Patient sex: F
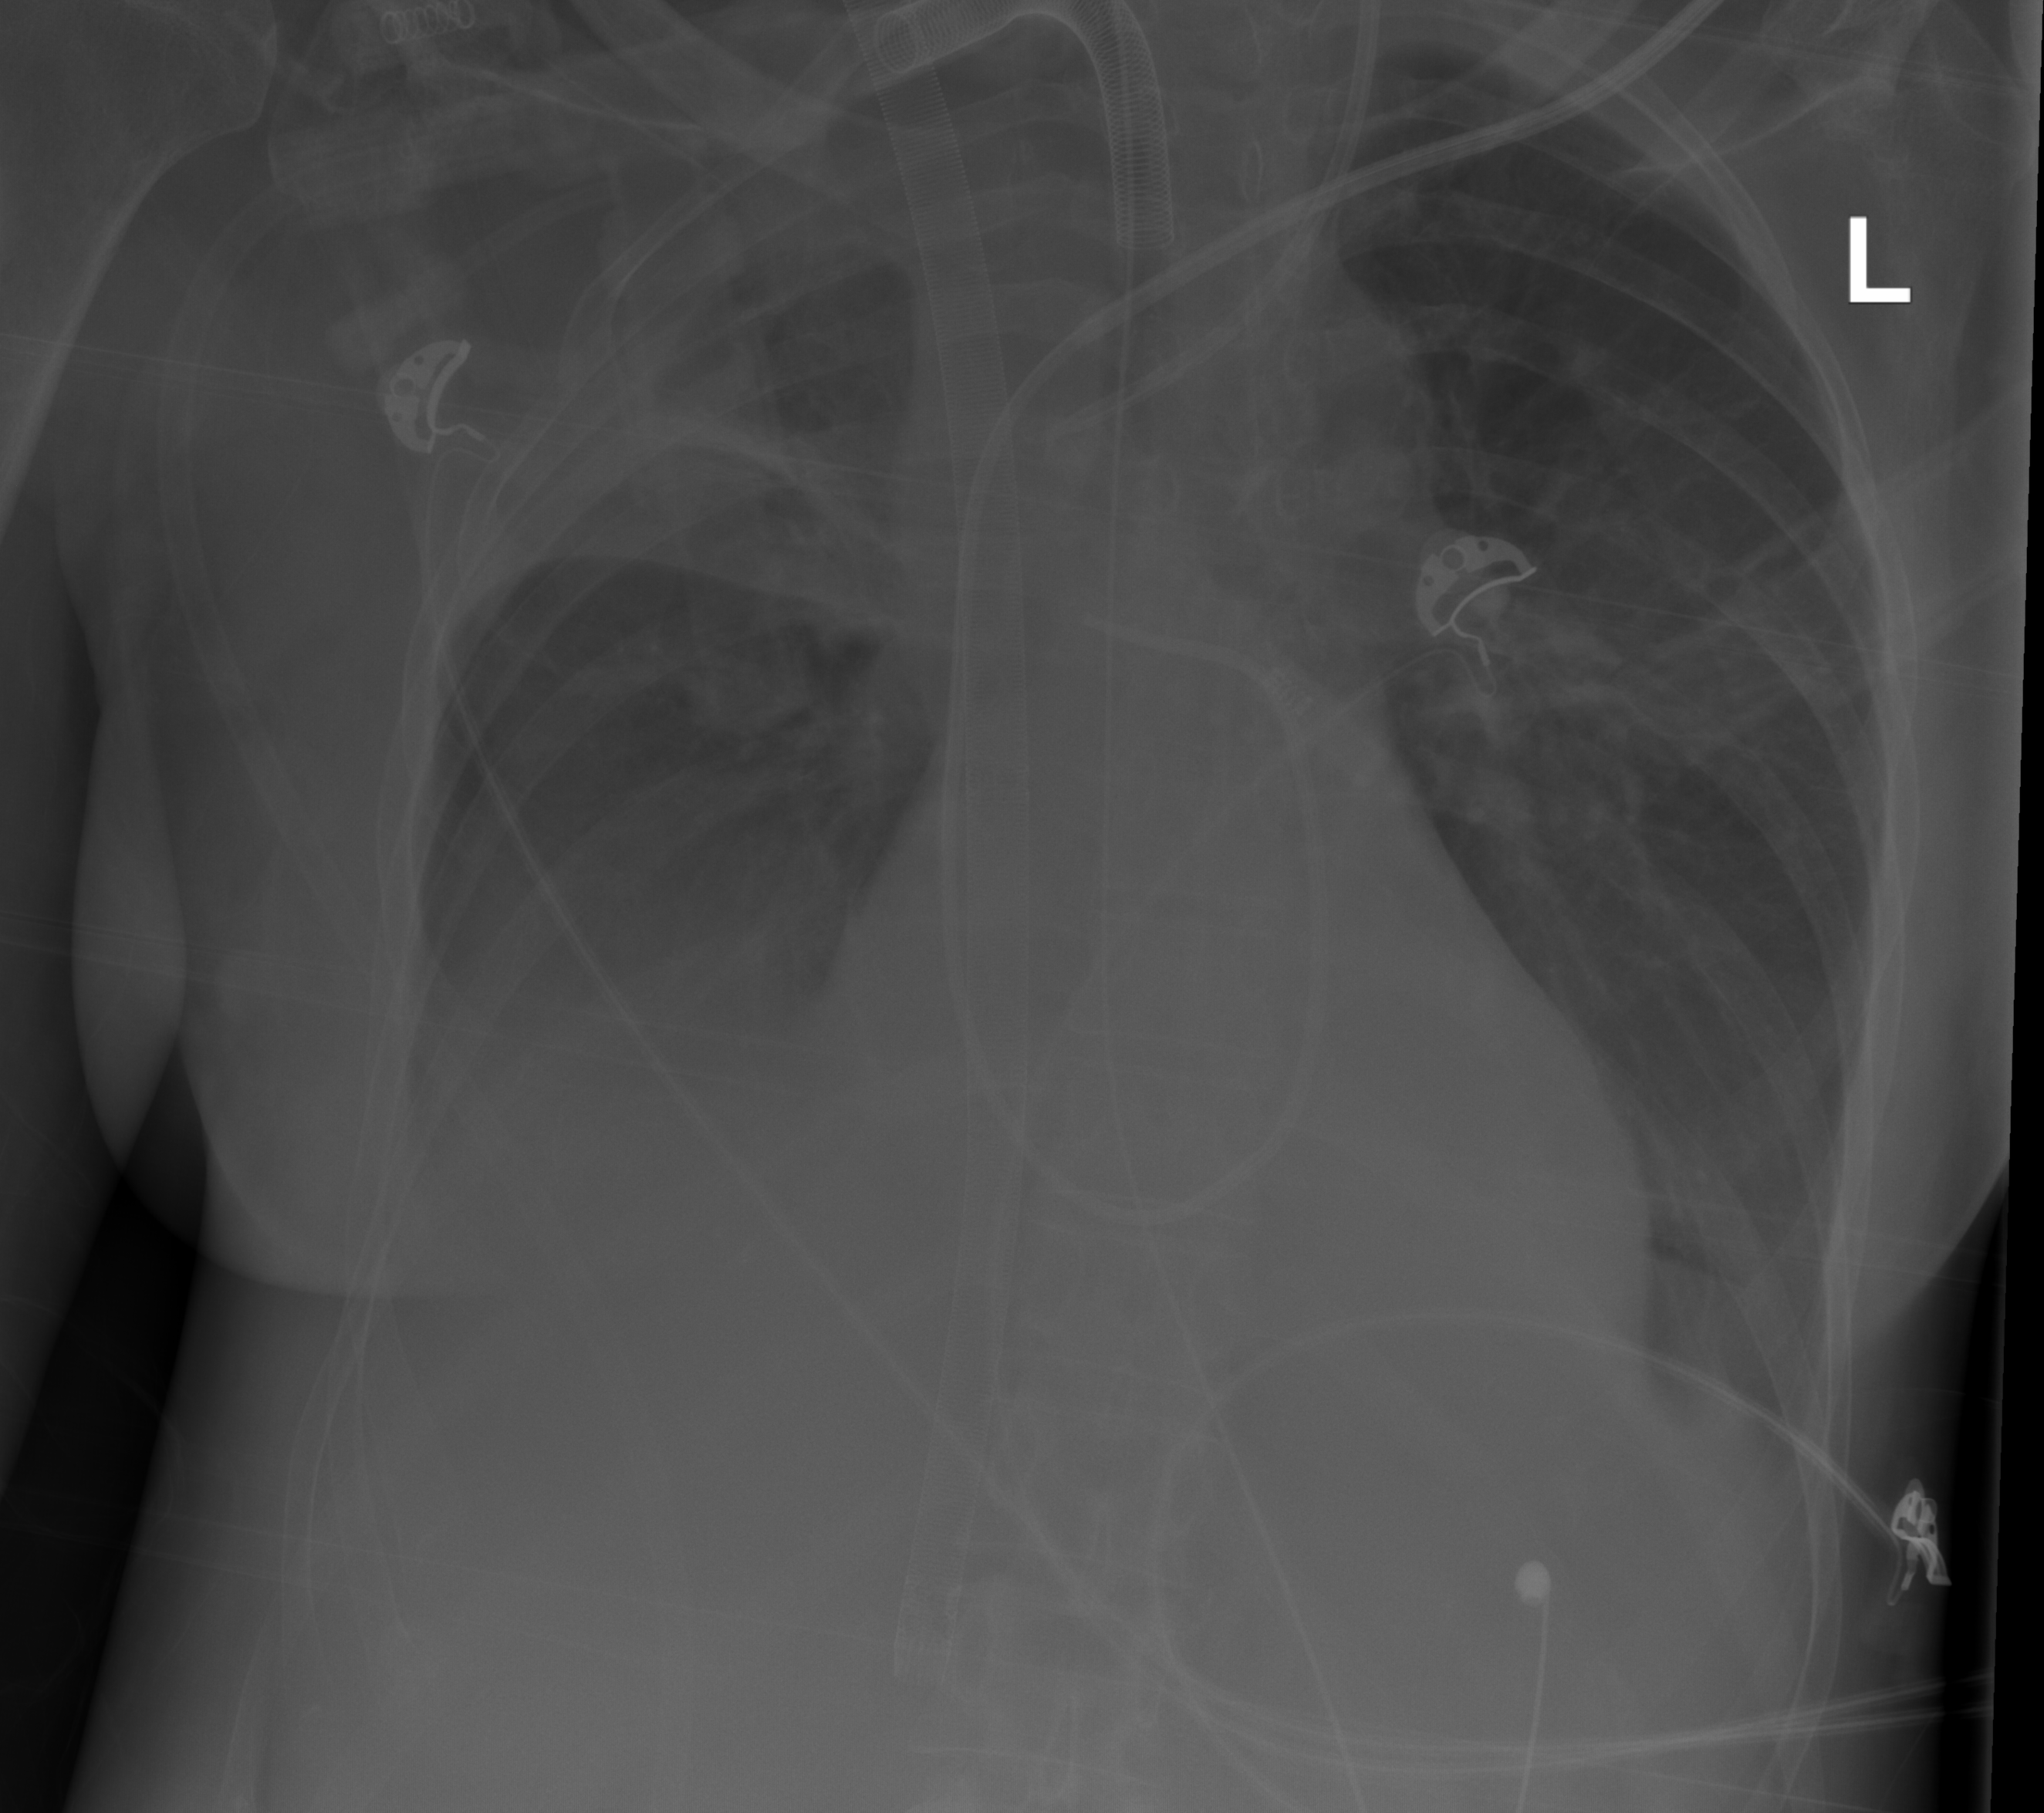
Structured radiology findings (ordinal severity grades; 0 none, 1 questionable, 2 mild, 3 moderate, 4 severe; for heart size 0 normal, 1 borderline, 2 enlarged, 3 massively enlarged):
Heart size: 1
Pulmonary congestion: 2
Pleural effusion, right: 3
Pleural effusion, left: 2
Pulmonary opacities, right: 0
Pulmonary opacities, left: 0
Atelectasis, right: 3
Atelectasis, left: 2